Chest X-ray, PA view. Patient: 52 years old, sex F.
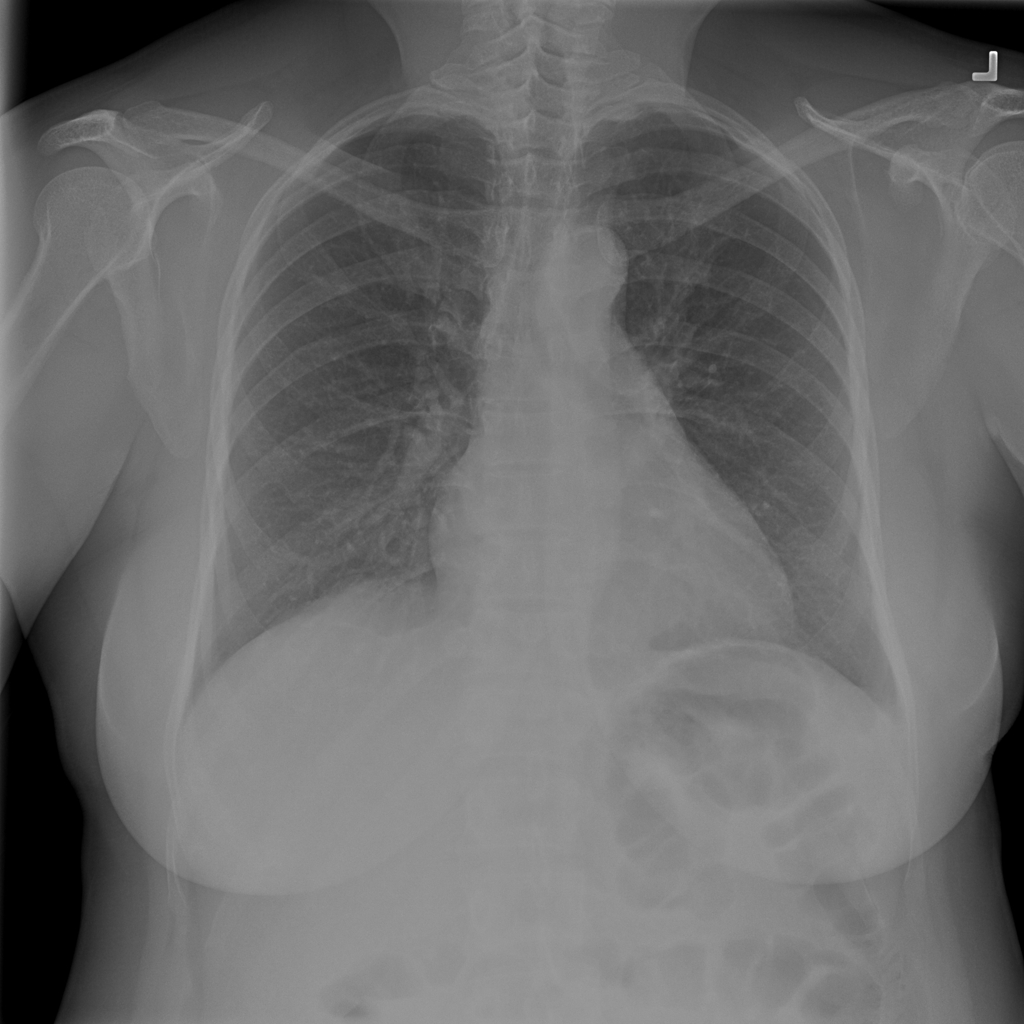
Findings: No Finding